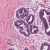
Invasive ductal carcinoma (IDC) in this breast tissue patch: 0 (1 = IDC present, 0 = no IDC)